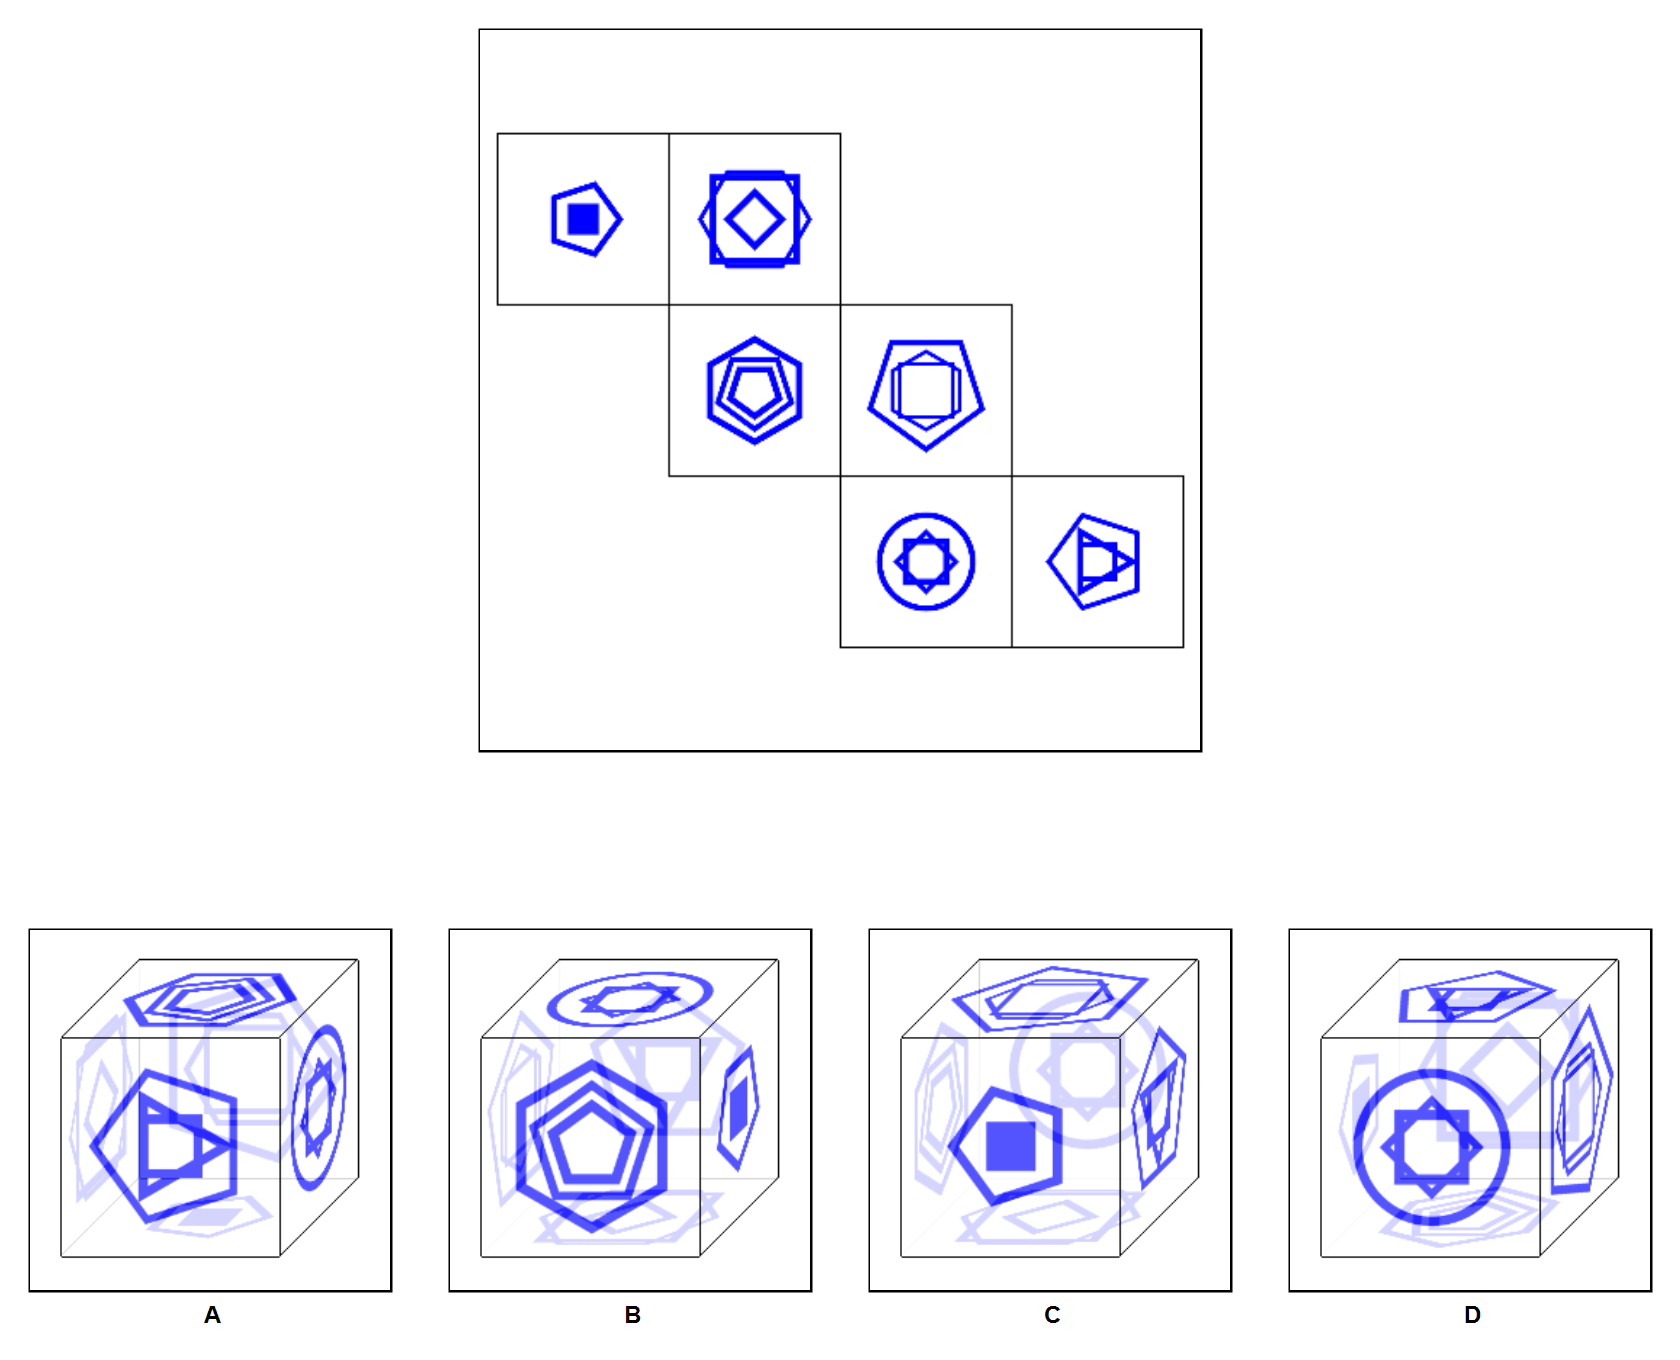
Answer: B